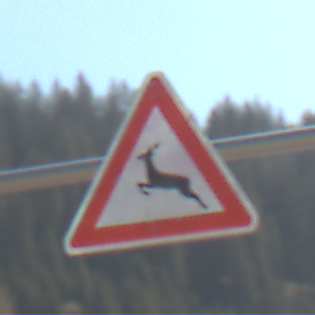
Verkehrszeichen: WildwechselRechts
Umgebung: Outdoor, Nature
Tageszeit: Midday
Wetter: PartlyCloudy
Licht: Natural
Jahreszeit: NotSpecified
Kontrast: HighContrast